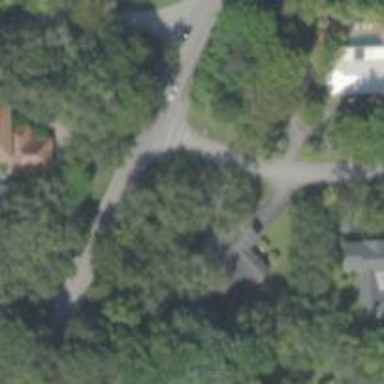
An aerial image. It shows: Marked crossing on asphalt cycleway road.